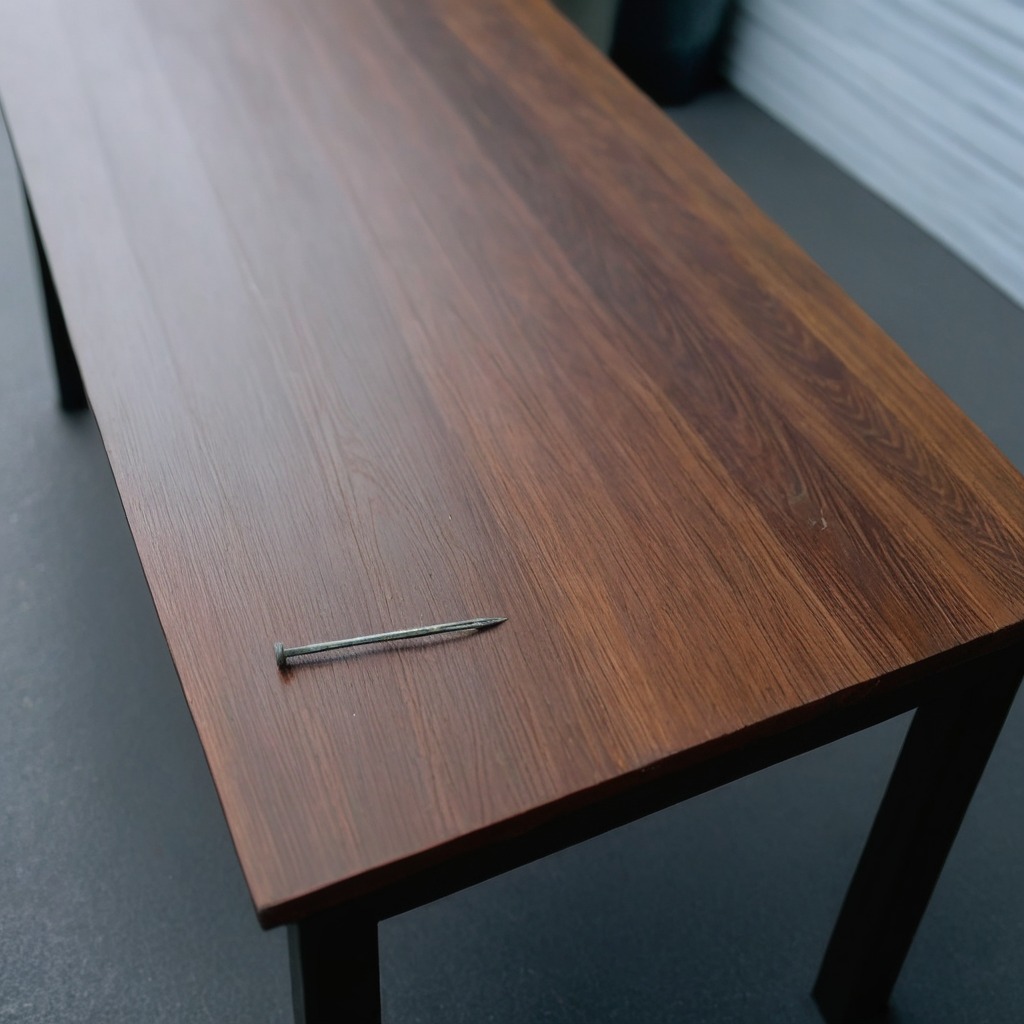
An iron nail lies on the table.